Question: I followed the <URL> and created an Application, lloking like that:

The "My View" was added explicitely to the perspective.
The Editor below was there on default.
- -
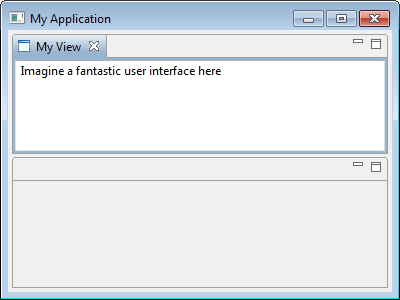
Answer: in your perspective
'''
public void createInitialLayout(IPageLayout layout) {
this.layout = layout;
String editorAreaId = layout.getEditorArea();
layout.setEditorAreaVisible(false);
}
'''
this should disable your editor